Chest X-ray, PA view. Patient: 53 years old, sex M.
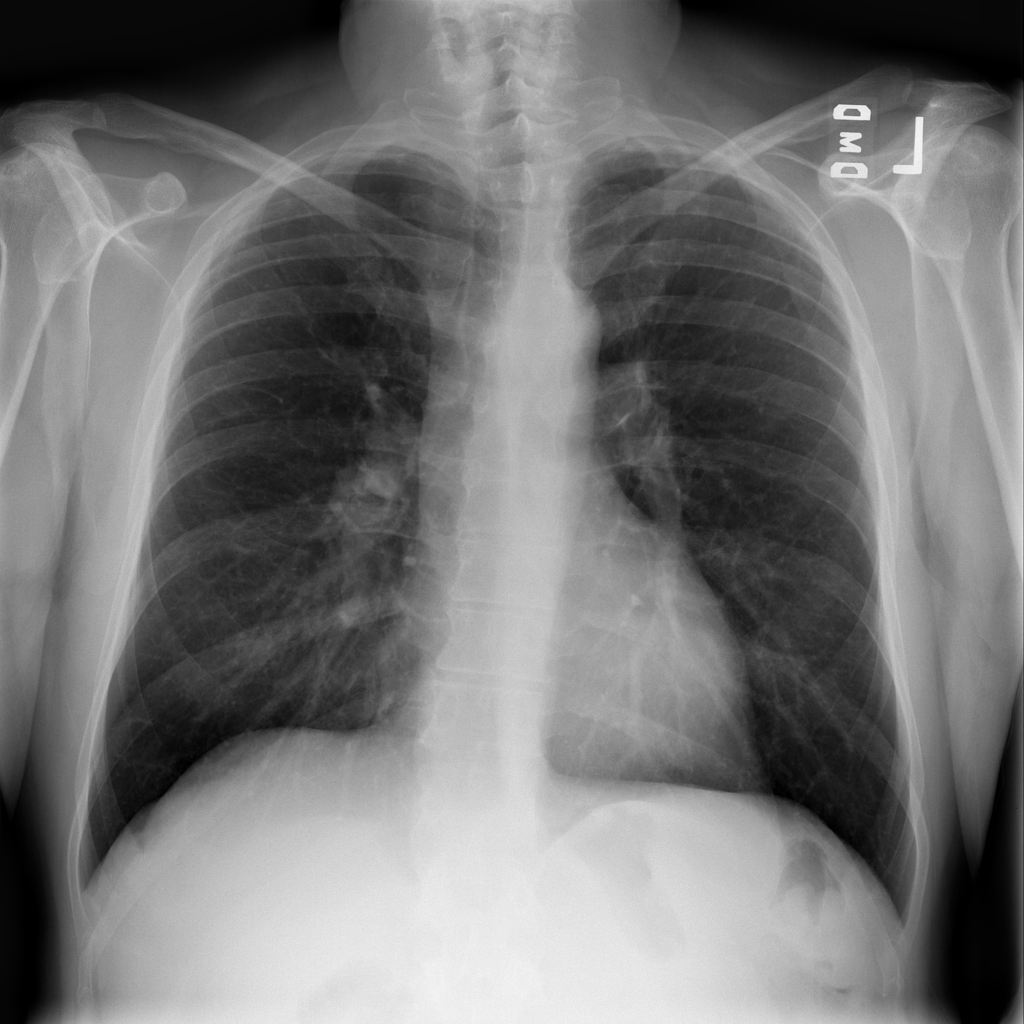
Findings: No Finding